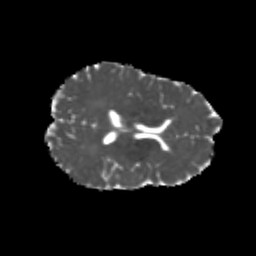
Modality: MD
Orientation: axial
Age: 20
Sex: female
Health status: healthy
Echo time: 0.074 s